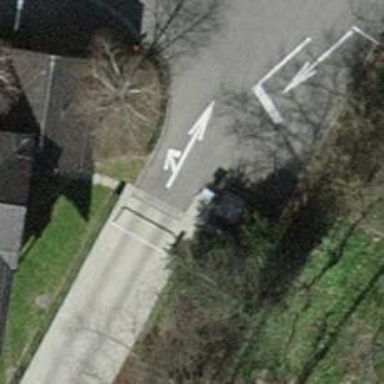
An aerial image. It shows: Lift gate barrier.